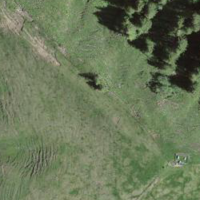
EUNIS habitat code: 25
Species observed at this site:
Petasites albus